Question: I have seen this same question in many forms on this site and in many other forums. However, I have tried all the solutions and still have the same outcome. I'm pretty sure I once had root access on this MySQL server in the past and I was even able to use the phpMyAdmin tool to create databases amongst others queries. Now when I go to phpMyAdmin and click on databases I am greeted by:

If I use the command tool I can login using:
'''
mysql -u root -p
'''
I get prompted to enter a password and I do so. When I try to do anything else, say:
'''
mysql> SELECT user, host FROM mysql.user;
I get the following:
ERROR 1142 (42000): SELECT command denied to user 'root'@'localhost' for table 'user'
'''
I have also followed this article ( <URL> since yes I am ssh'ing to this MySQL server from a remote machine. Again, when I attempt:
'''
GRANT ALL PRIVILEGES ON *.* TO 'root'@'%' IDENTIFIED BY 'password' WITH GRANT OPTION;
'''
In various forms, I am greeted by a nasty:
'''
ERROR 1045 (28000): Access denied for user 'root'@'localhost' (using password: YES)
'''
Even though I am putting the same password I used to login! I also want to mention that I updated my pear resources yesterday and I wonder if this was the cause of this mess...
If anyone can guide me, I'd truly appreciate it. Thank you for all your time and consideration.
Elshae
****Update****
In trying to troubleshoot and running mysqld I now cannot start the server back up! Every time I run:
'''
/etc/init.d/mysql start
Starting MySQL database server: mysqld . . . . . . . . . . . . . . failed!
'''
What should I do?
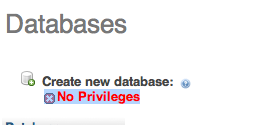
Answer: I appreciate everyone's feedback, I finally got it for the most part. To combat the issue of
'''
/etc/init.d/mysql start
Starting MySQL database server: mysqld . . . . . . . . . . . . . . failed!
'''
I did:
'''
ps aux | grep mysql
'''
Which gave me:
'''
root 15265 0.0 0.1 3896 1284 pts/10 S 12:41 0:00 /bin/sh /usr/bin/mysqld_safe
mysql 15302 1.6 2.8 132532 29600 pts/10 Sl 12:41 0:00 /usr/sbin/mysqld --basedir=/usr --datadir=/var/lib/mysql --user=mysql --pid-file=/var/run/mysqld/mysqld.pid --skip-external-locking --port=3306 --socket=/var/run/mysqld/mysqld.sock
root 15303 0.0 0.0 3008 608 pts/10 S 12:41 0:00 logger -p daemon.err -t mysqld_safe -i -t mysqld
root 16160 0.0 0.0 3120 708 pts/10 R+ 12:42 0:00 grep mysql
'''
then I did:
'''
kill -9 15265
kill -9 15302
'''
After that I was able to start up MySQL with:
'''
/etc/init.d/mysql start
'''
From there I found this article:
<URL> and the magic for me there was:
'''
/usr/sbin/mysqld --skip-grant-tables --skip-networking &
'''
I was able to follow the thread and also did:
'''
GRANT ALL PRIVILEGES ON *.* TO root@localhost IDENTIFIED BY 'yournewrootpassword' WITH GRANT OPTION;
'''
The only thing that's a bit strange is that the root still does not have the right to create databases from phpMyAdmin amongst other privileges that the root needs. However, I am able to create databases from the command line and for now I can live with that!
Thanks again everyone for your time and all the help!